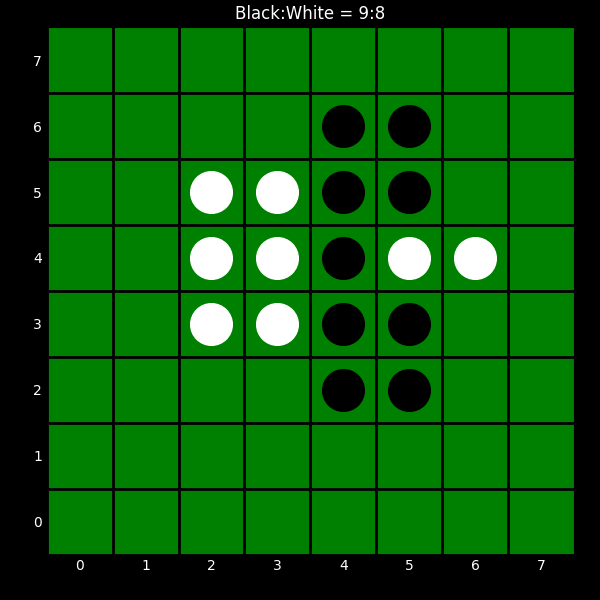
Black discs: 9
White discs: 8